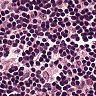
Metastatic tissue present: no